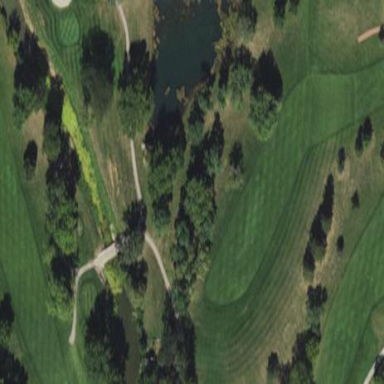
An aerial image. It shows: Water hazard on golf course.